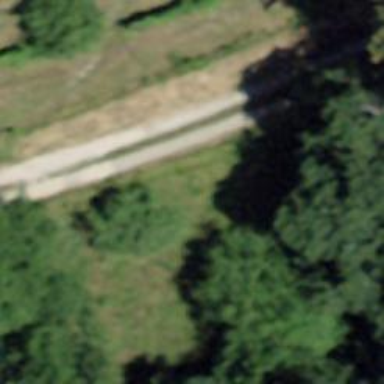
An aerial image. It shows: Unpaved track road.